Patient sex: M
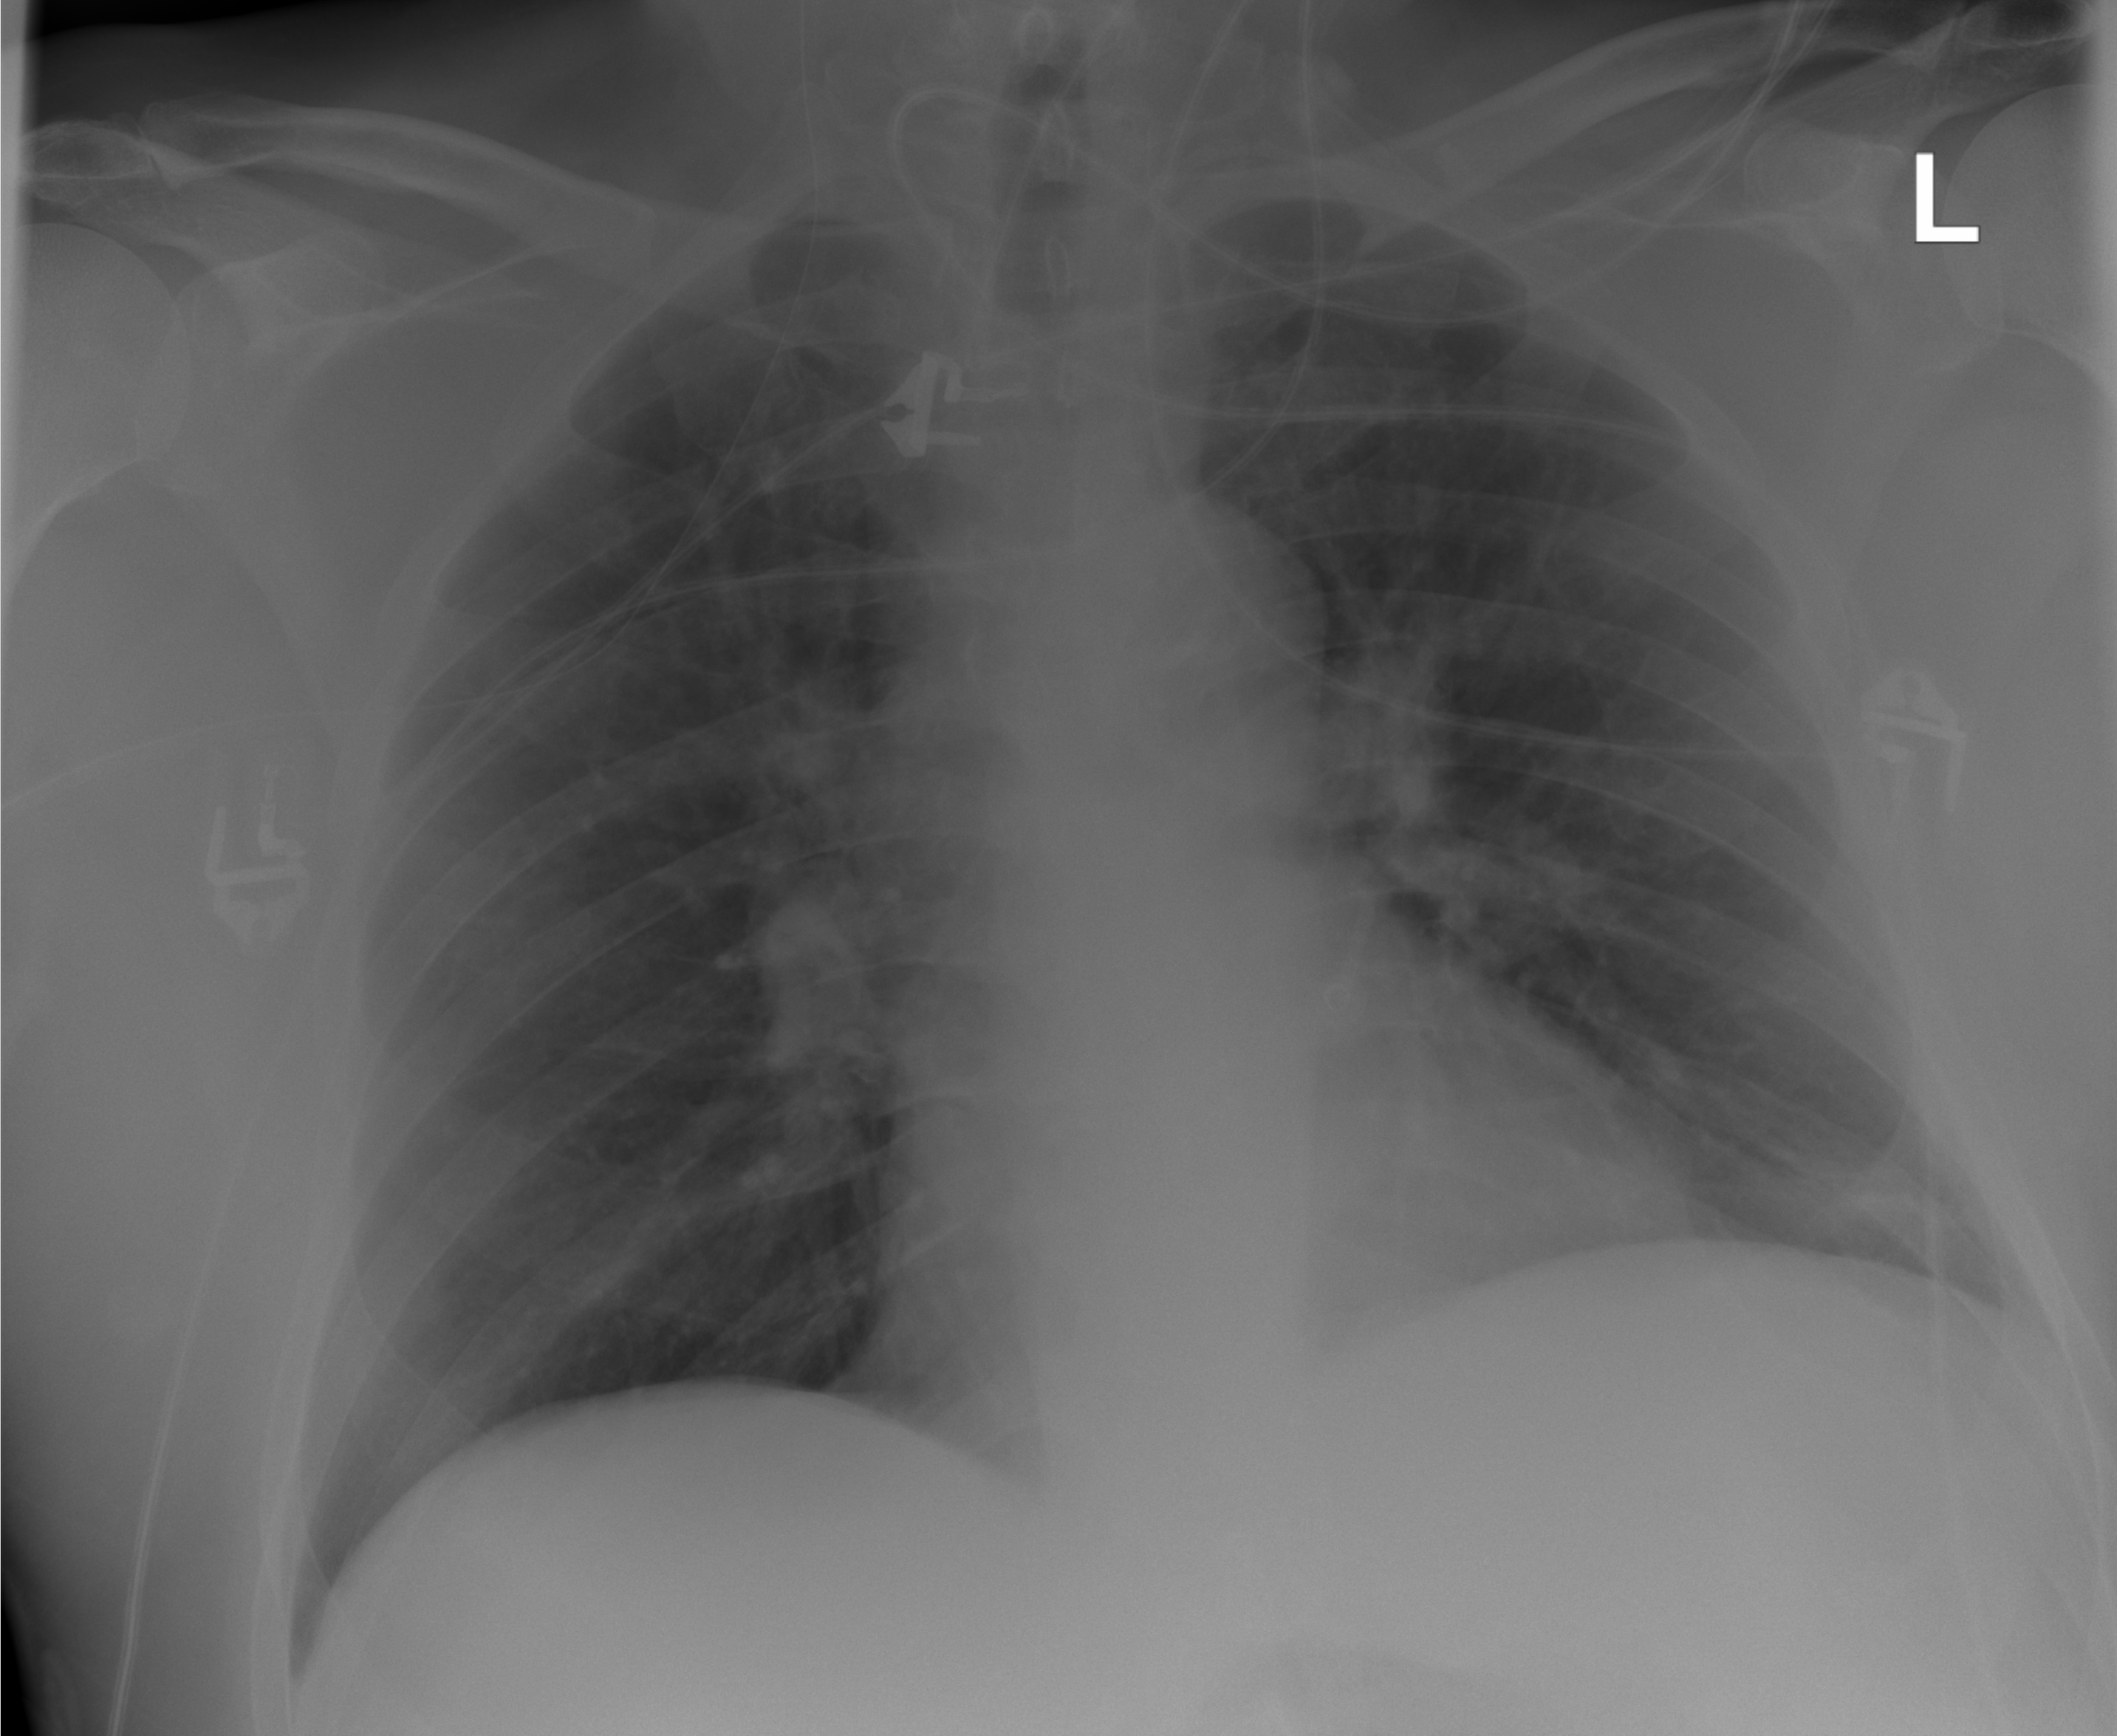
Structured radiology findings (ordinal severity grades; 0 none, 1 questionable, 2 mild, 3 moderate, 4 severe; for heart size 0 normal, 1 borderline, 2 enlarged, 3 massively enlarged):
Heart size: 0
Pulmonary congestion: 0
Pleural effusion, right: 0
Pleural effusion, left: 0
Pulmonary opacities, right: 0
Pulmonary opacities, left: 0
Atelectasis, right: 0
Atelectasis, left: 2